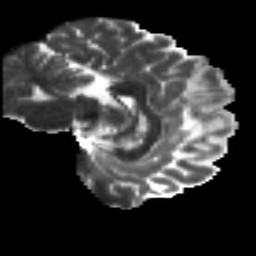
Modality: T2w
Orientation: sagittal
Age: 31
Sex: male
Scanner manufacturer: siemens
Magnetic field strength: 3 T
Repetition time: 8.8 s
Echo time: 0.085 s